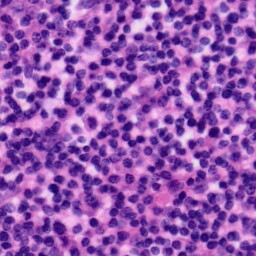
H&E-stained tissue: Tonsil